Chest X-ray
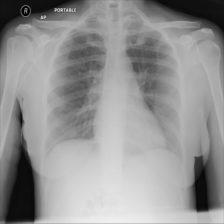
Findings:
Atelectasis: negative
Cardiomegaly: negative
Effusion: negative
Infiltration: negative
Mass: negative
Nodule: negative
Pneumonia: negative
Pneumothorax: negative
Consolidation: negative
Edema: negative
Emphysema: negative
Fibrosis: negative
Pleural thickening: negative
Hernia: negative